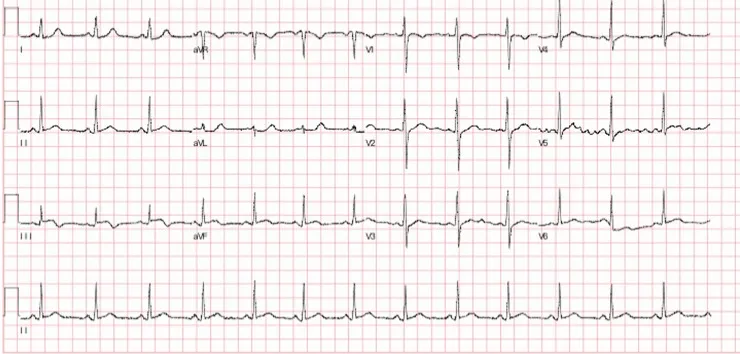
ECG showing ST-elevation in leads II, III, aVf.
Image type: electrography (ekg)